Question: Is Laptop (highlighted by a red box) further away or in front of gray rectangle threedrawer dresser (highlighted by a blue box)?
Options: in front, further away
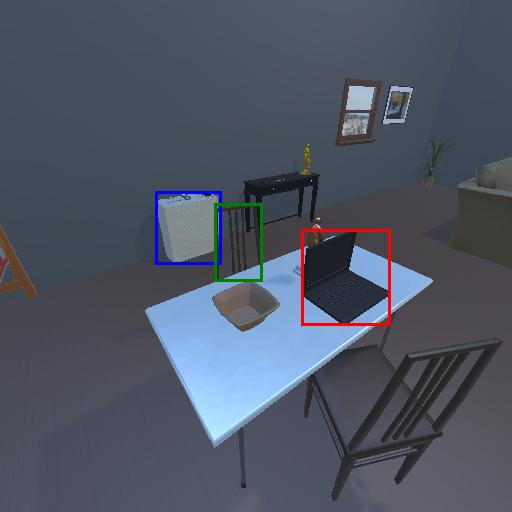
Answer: in front